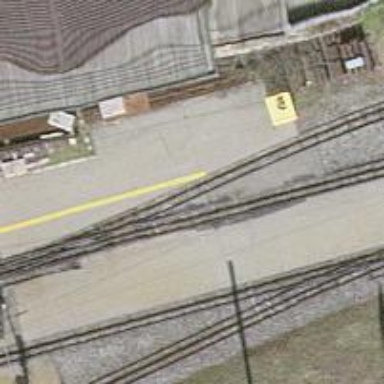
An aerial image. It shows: Narrow-gauge railway siding with 1 track. The railway line is electrified with contact line.